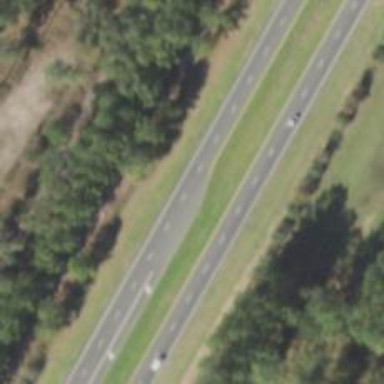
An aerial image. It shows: Asphalt road designated as trunk highway.